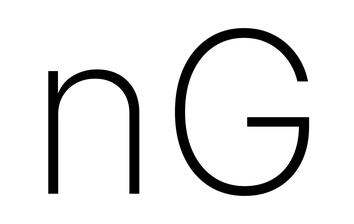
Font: Inter_ExtraLight